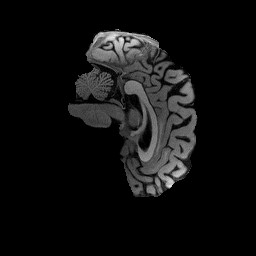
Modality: T1w
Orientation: sagittal
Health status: healthy